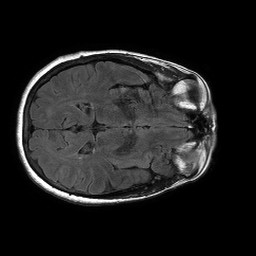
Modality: FLAIR
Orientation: axial
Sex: female
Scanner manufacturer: philips
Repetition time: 11 s
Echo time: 0.125 s